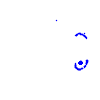
Particle: kaon